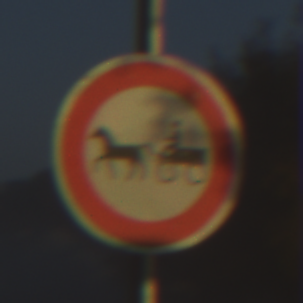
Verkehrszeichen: VerbotGespannfuhrwerke
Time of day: SunriseSunset
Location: Outdoor (Nature)
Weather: Clear
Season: NotSpecified
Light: Natural